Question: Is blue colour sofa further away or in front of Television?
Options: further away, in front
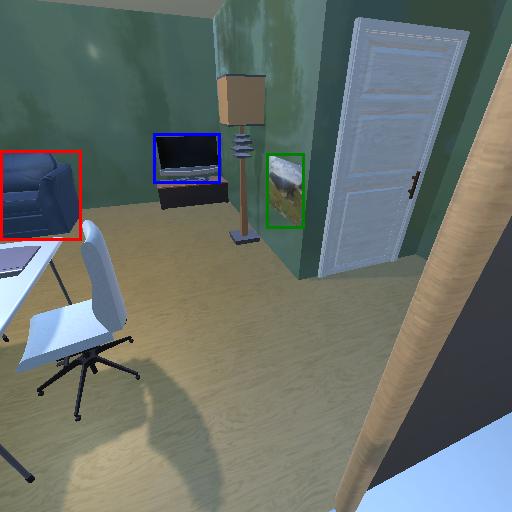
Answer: further away